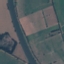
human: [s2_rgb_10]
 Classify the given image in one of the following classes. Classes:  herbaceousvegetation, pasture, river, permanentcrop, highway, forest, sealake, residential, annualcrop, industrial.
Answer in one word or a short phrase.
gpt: River